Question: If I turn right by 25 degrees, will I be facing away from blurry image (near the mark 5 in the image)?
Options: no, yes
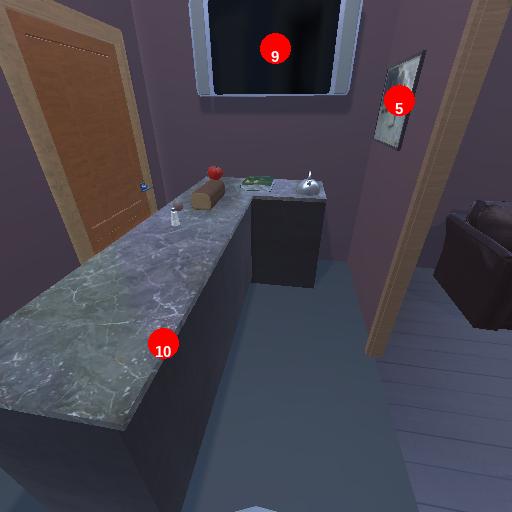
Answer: no